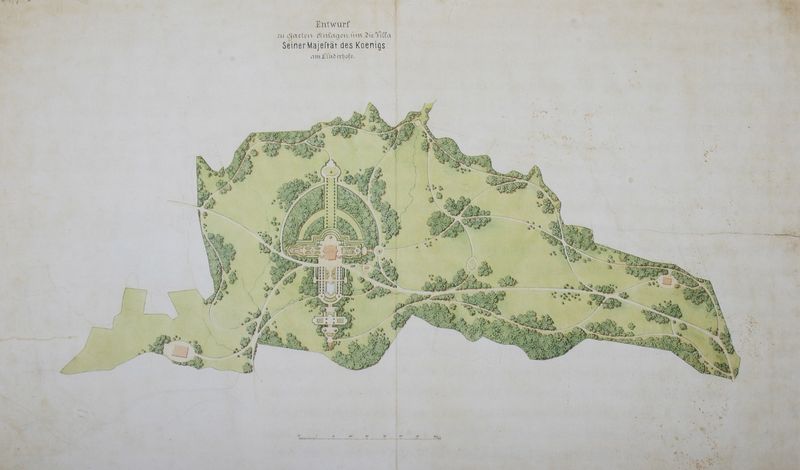
Titel: Gesamtplan der Linderhofer Parkanlage, 1. Entwurf
Künstler: Carl von Effner
Schlagwörter: baum, wasser, weiß, bäume, grün, landschaft, stadt, mitte, skizze, anlage, gebäude, gras, haus, park, parkanlage, rasen, schloss, weg, häuser, büsche, sträucher, wege, insel, england, wald, garten, schrift, papier, könig, buch, kreuz, palast, draufsicht, seite, text, entwurf, karte, strassen, plan, gärten, landkarte, entdecker, bau, grundriss, massstab, bauplan, schlossanlage, lageplan, masstab, könig ludwig ii, sichtachse, herrenchiemsee, australien, schluss, kirche, königspark, gebäuge, könieg, drundriß, cjplan, indel, beete, geographie